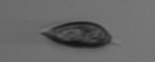
Label: Prorocentrum_triestinum